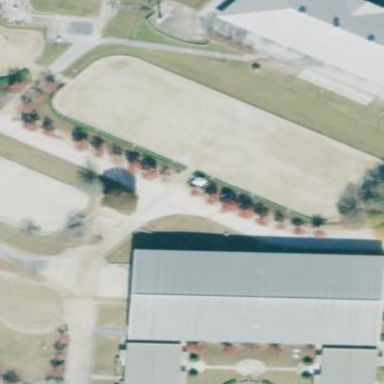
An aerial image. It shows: Equestrian pitch for leisure land sports.